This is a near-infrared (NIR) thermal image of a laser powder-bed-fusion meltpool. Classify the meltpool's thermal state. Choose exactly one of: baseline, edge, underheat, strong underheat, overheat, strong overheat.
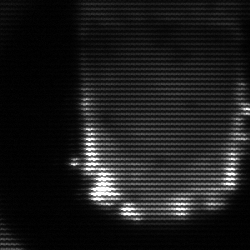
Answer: baseline